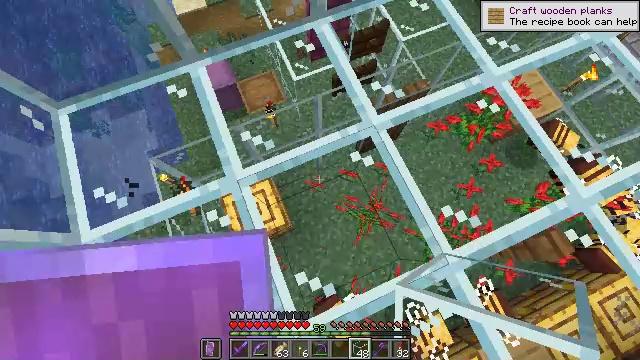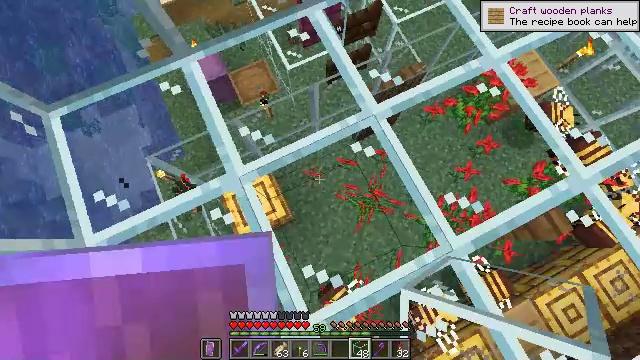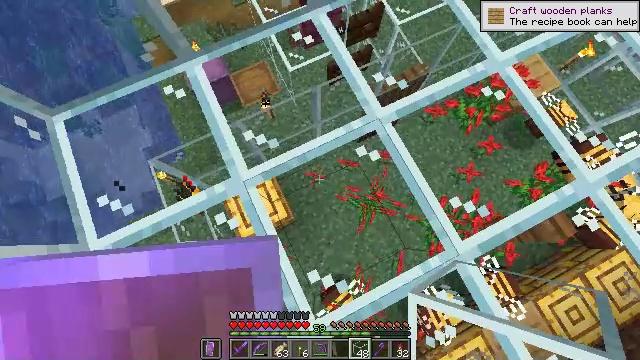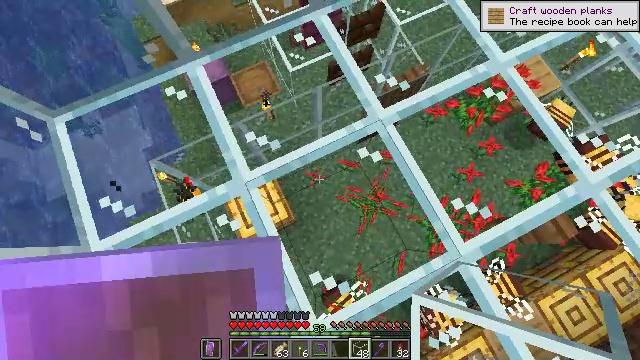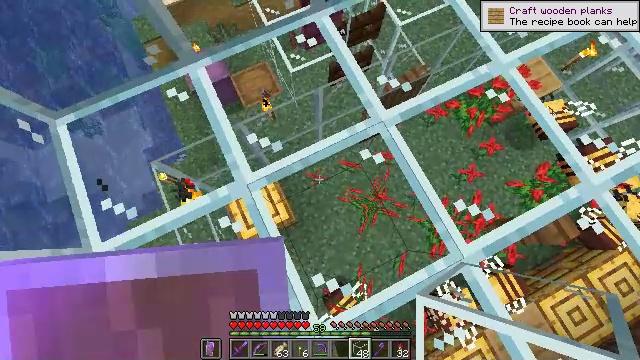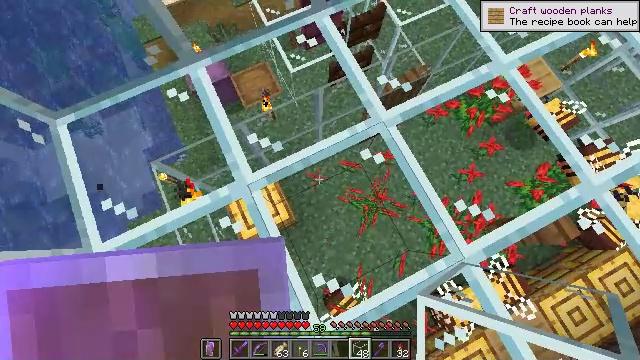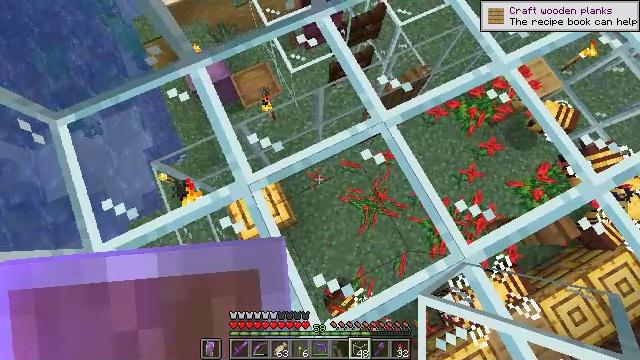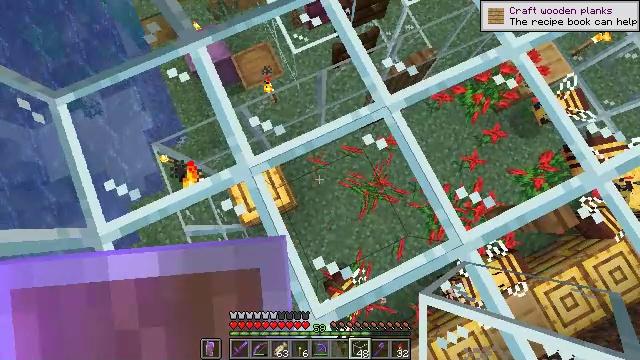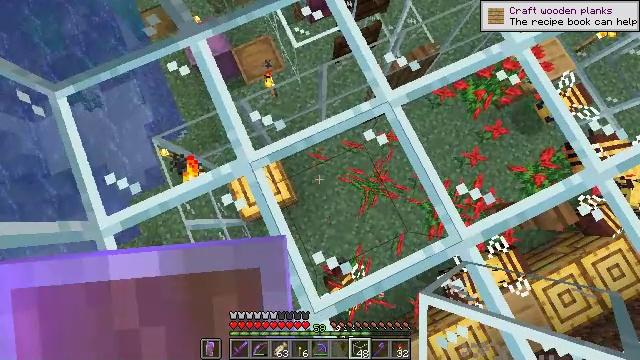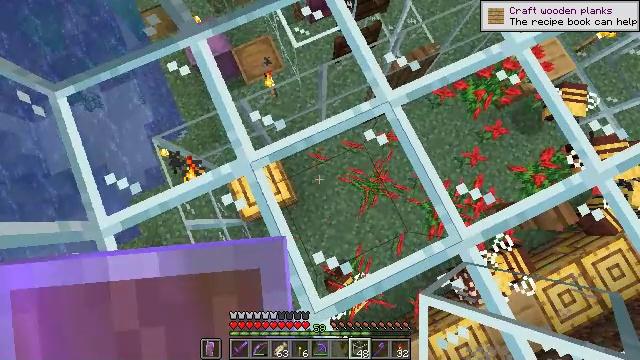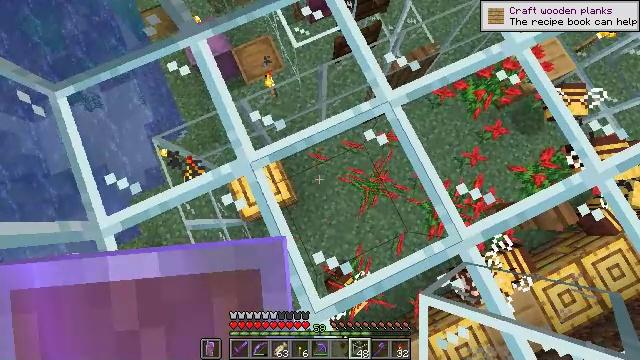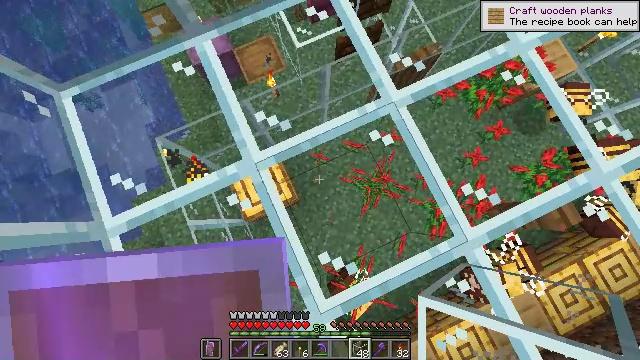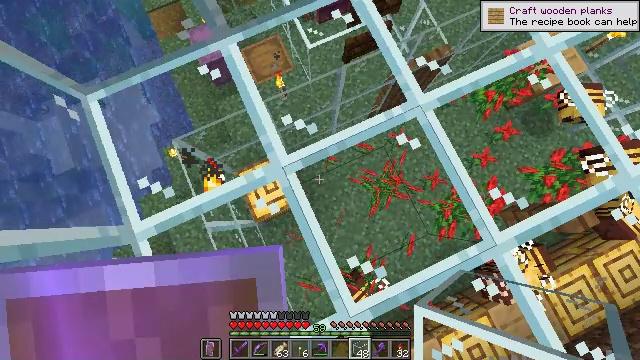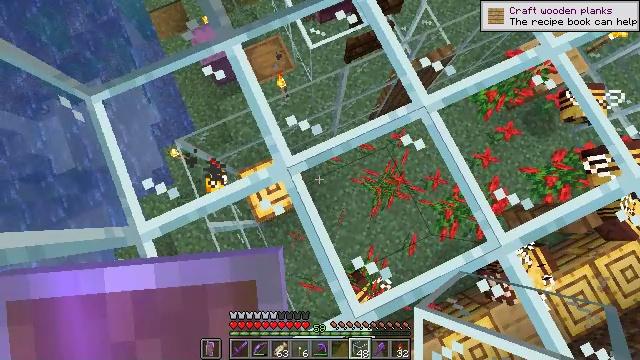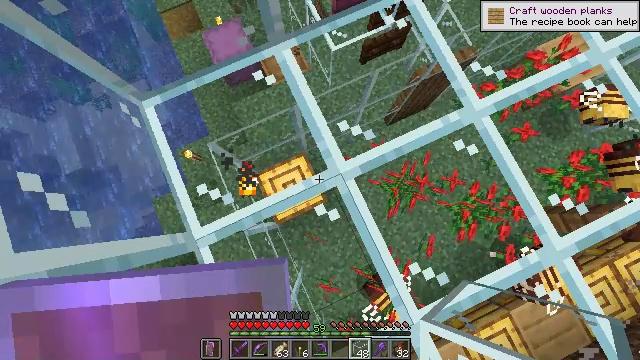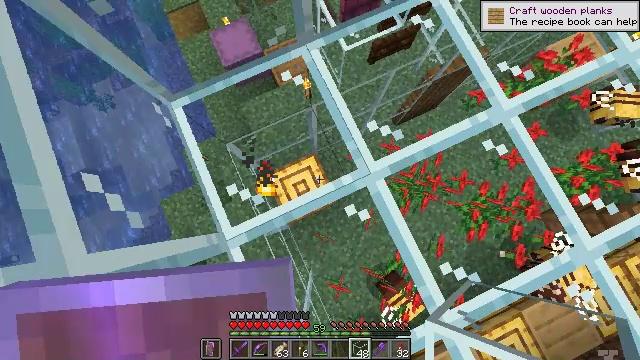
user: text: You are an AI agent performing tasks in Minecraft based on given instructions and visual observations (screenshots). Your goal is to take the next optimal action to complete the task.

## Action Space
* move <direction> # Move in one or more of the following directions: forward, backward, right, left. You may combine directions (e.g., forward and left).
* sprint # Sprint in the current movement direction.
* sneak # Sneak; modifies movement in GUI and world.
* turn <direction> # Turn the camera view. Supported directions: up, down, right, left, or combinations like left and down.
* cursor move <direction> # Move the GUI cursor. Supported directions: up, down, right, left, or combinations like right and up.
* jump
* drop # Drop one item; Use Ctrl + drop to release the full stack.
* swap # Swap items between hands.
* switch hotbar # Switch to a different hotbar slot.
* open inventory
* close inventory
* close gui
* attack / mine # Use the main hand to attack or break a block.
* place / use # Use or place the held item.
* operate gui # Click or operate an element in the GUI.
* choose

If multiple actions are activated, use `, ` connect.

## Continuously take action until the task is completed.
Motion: motion action
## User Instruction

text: Mine the glass to clear the view.
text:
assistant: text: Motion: turn right and down
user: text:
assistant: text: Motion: no_op
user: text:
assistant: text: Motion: no_op
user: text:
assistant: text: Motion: no_op
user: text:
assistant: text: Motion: no_op
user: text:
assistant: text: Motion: no_op
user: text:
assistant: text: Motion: turn left and down
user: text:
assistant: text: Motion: turn down
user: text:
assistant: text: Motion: no_op
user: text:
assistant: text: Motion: no_op
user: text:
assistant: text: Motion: move left
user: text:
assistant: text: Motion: move left
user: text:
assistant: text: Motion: move left
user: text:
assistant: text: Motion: move left
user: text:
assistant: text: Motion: move left
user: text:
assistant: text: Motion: move left
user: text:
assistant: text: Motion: move left
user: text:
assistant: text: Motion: move left
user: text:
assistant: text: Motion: move left
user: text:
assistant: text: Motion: move left
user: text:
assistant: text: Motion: move left
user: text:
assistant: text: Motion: move left
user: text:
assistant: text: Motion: move left
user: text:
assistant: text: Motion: move left
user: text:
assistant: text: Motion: move left
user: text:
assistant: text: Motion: move left
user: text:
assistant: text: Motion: move left
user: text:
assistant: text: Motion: move left
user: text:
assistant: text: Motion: no_op
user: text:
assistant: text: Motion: no_op